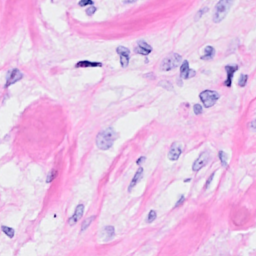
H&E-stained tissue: Breast